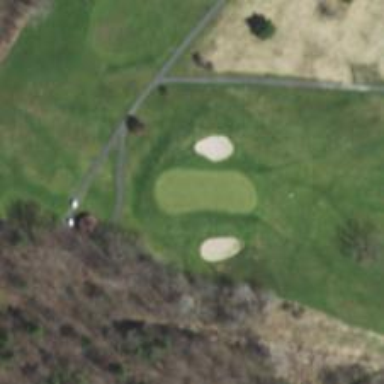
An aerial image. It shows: View of golf hole.